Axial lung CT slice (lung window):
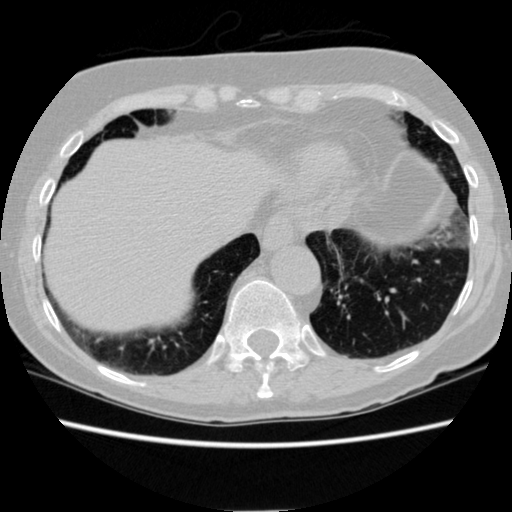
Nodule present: no